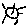
Label: sun